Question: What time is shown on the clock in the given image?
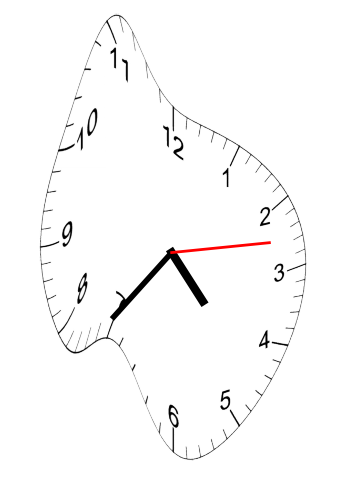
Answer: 04:36:13